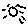
Label: sun